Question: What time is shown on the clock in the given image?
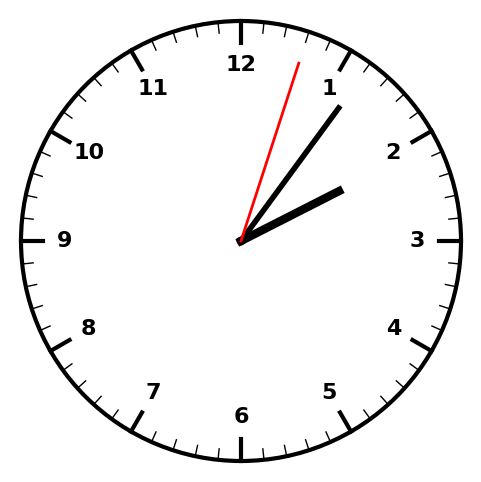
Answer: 02:06:03